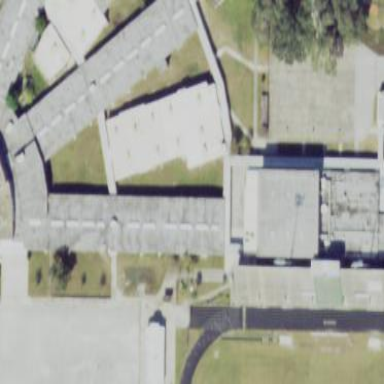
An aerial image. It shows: School building.